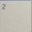
Piece: xx